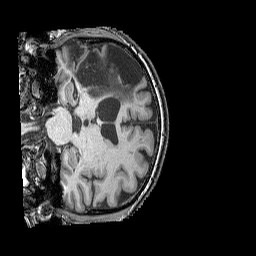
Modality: T1w
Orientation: coronal
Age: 49
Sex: male
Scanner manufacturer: siemens
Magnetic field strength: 3 T
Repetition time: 2.25 s
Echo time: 0.00411 s